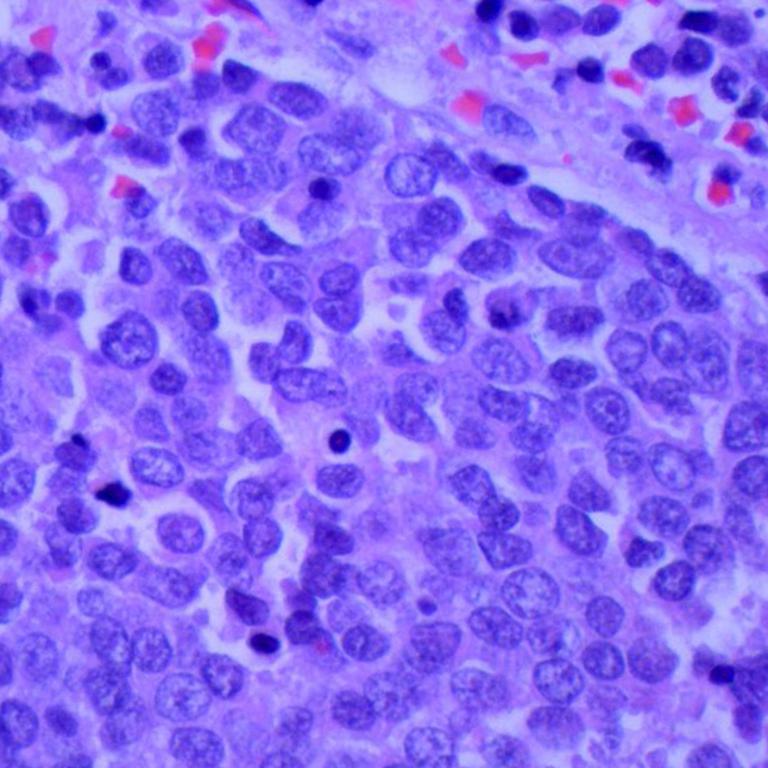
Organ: lung
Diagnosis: squamous carcinomas